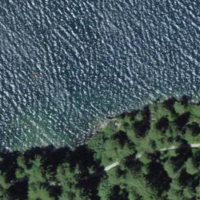
EUNIS habitat code: 14
Species observed at this site:
Rhododendron ferrugineum